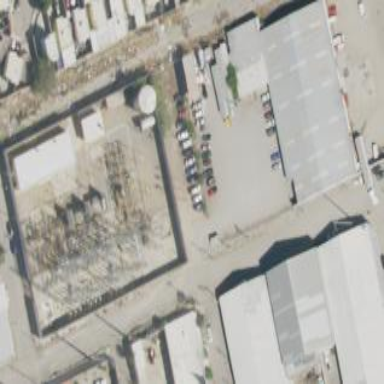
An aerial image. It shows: Outdoor substation at the transmission level.